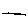
Label: line